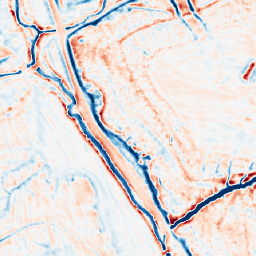
Category: edge_preserving
Decomposition family: bilateral
Decomposition parameters: d: 15
sigma_color: 25
sigma_space: 100
Upsampling method: nearest
Upsampling parameters: scale: 2
Upsampling scale: 2